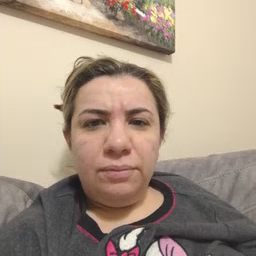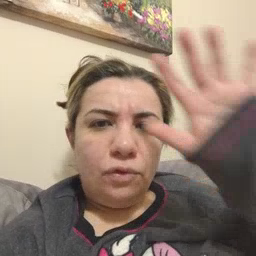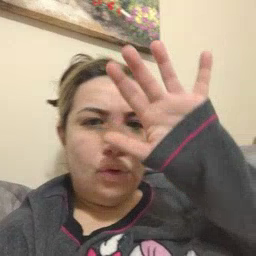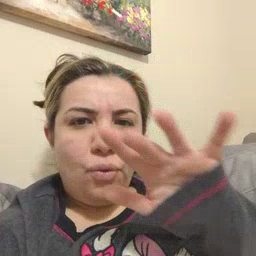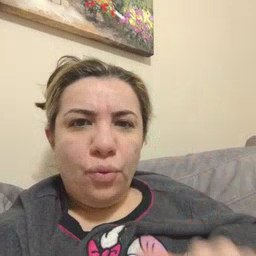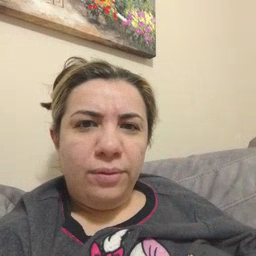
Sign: snow